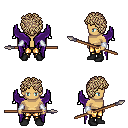
a pixel art fantasy rpg character, male body template, human, tanned skin, purple wings, gold greaves, white blonde curly afro hairstyle, white cloth bracers, black shoes, spear, four views (front, back, left, right), 2x2 character sprite sheet, small pixel art, hard edges, no anti-aliasing